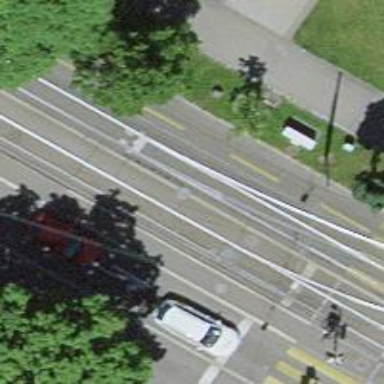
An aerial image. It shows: Railway switch.